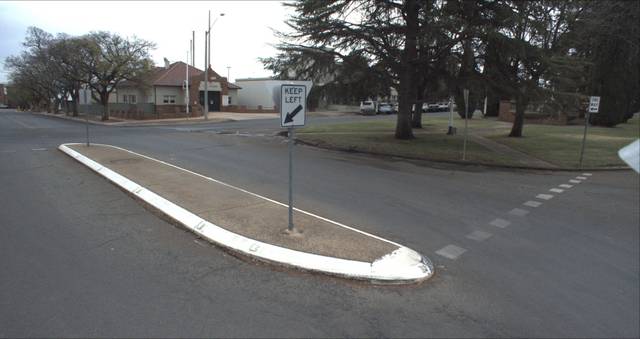
Region: Australia
Coordinates: -34.551, 146.406